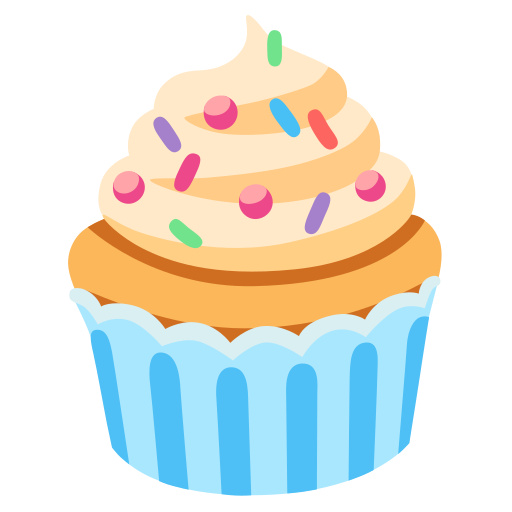
Emoji: 🧁